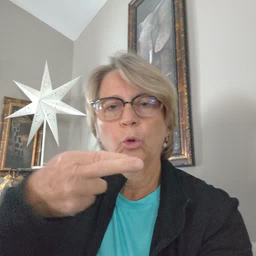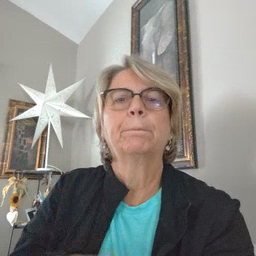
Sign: room